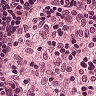
Metastatic tissue present: no